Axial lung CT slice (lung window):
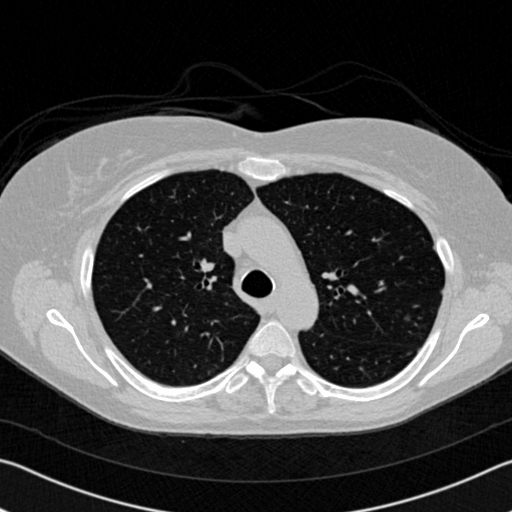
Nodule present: yes
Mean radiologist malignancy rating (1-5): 3